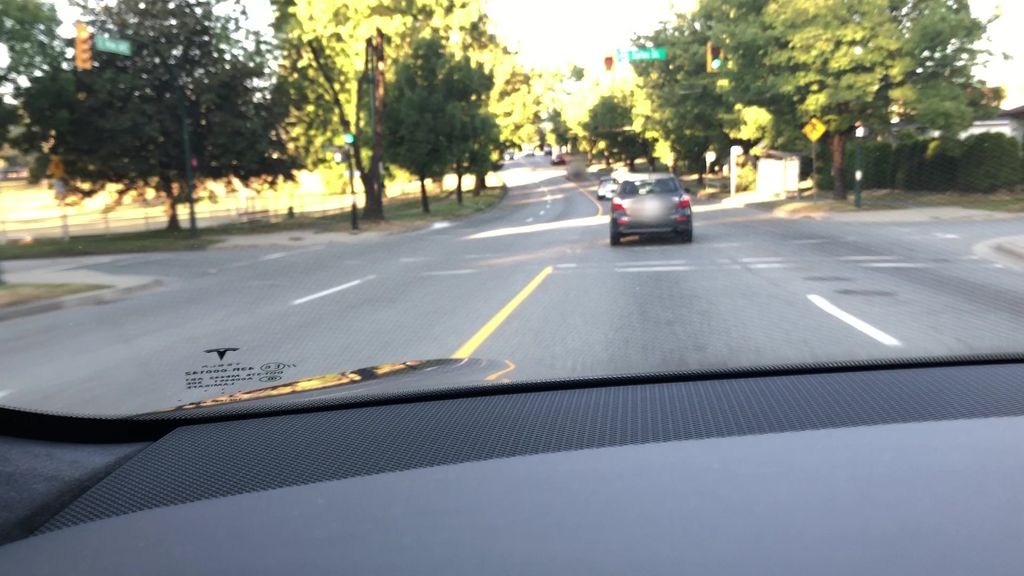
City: vancouver